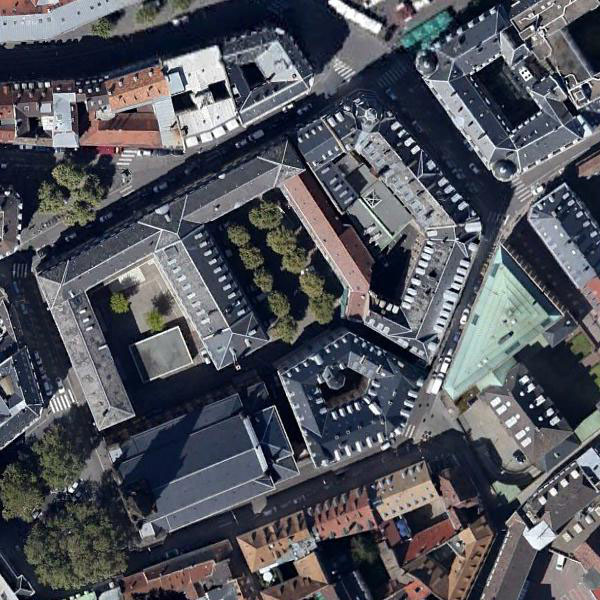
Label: Church